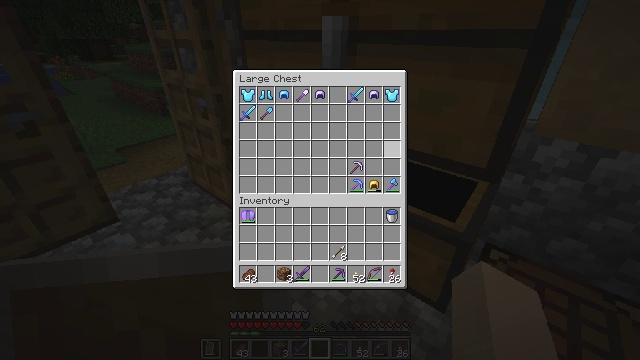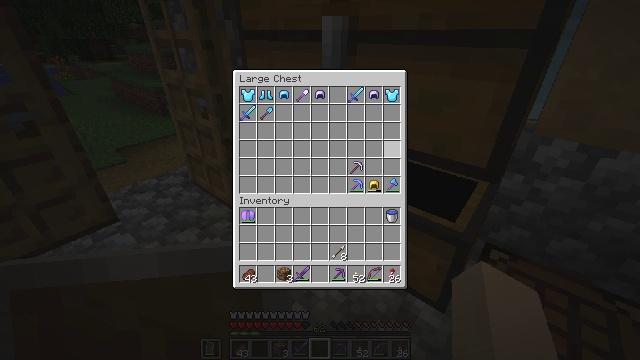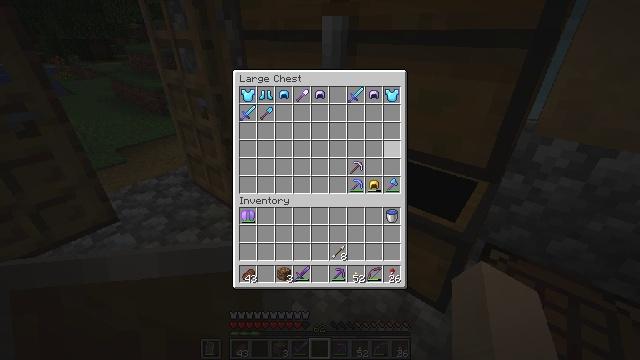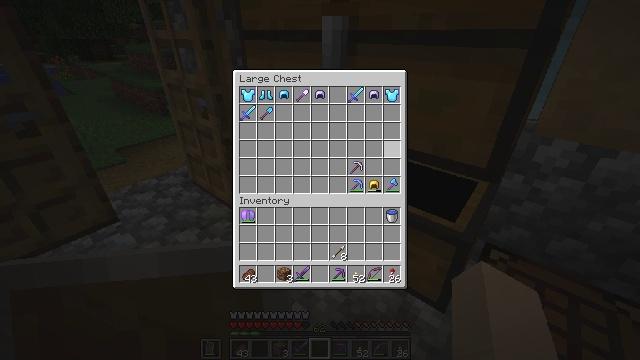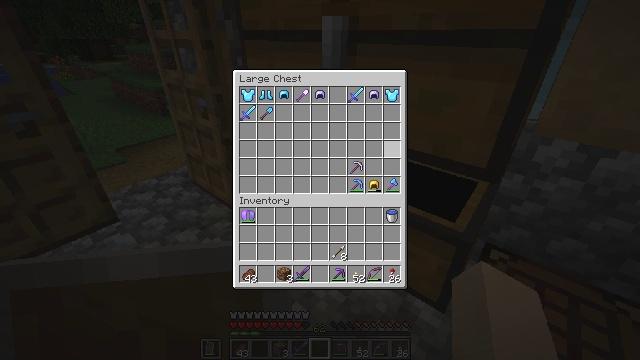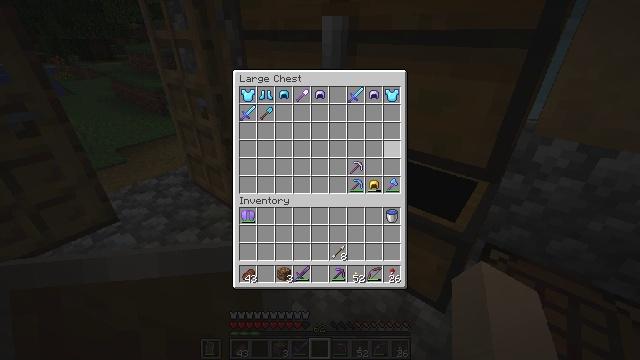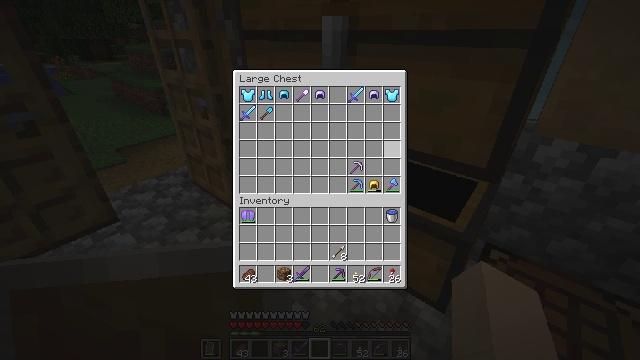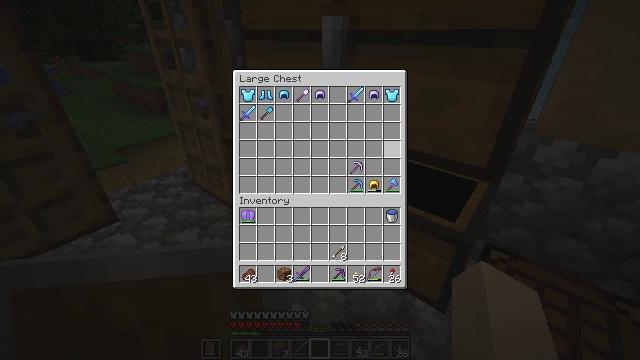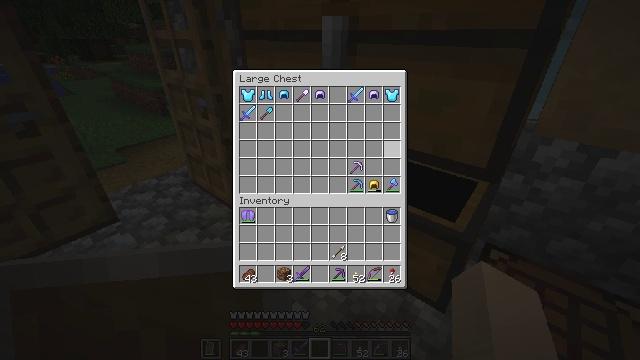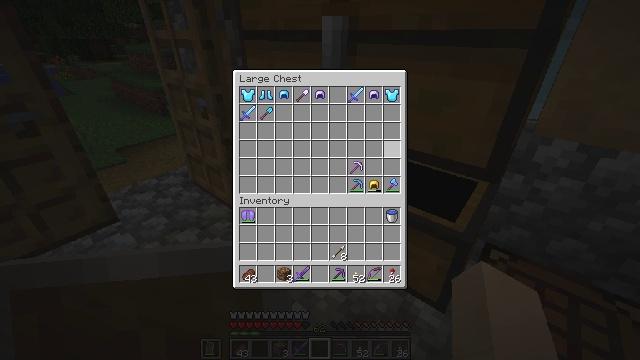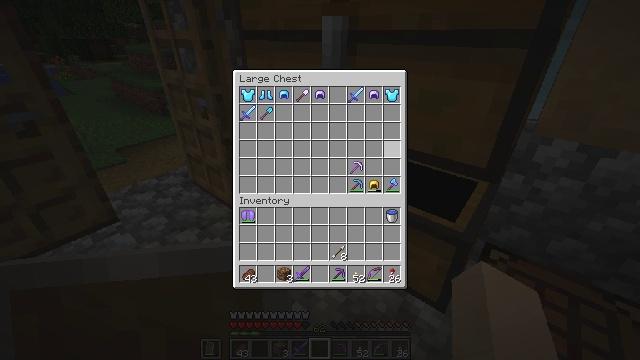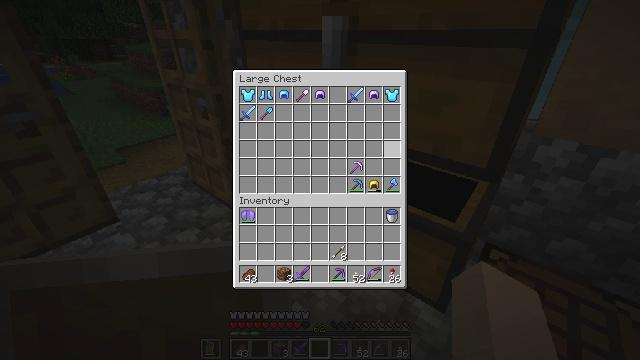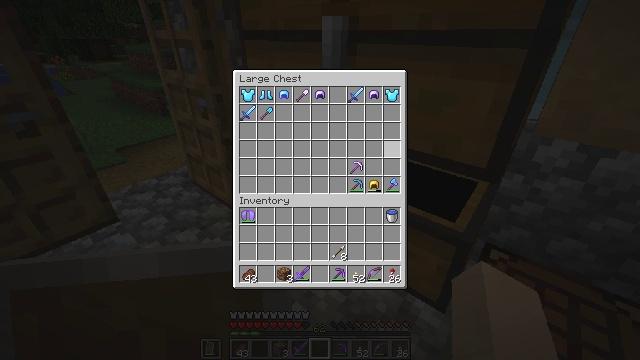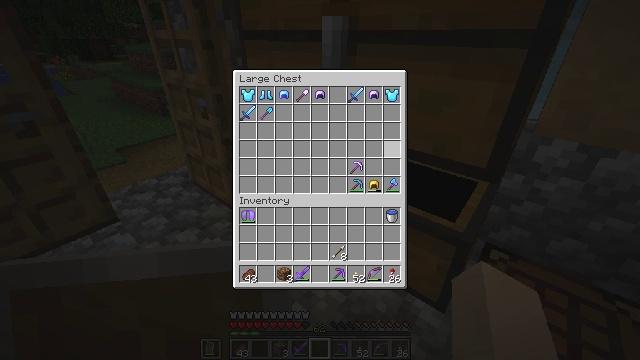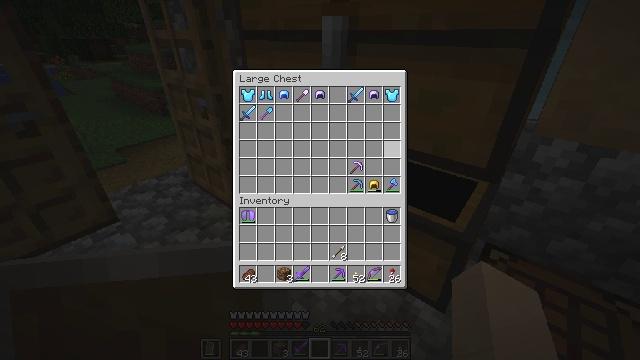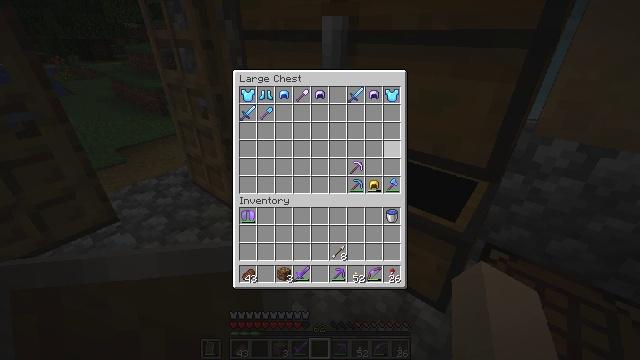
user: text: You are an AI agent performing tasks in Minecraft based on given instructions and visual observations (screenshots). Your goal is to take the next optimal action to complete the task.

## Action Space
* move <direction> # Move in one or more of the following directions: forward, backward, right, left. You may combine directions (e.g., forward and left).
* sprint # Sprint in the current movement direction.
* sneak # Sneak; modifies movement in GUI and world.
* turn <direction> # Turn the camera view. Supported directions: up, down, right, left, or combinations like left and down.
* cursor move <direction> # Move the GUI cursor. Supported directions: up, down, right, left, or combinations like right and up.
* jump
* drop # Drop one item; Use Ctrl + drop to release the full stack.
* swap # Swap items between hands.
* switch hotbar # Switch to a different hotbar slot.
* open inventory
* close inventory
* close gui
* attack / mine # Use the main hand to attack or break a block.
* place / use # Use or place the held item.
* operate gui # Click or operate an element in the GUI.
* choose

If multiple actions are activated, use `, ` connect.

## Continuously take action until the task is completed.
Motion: motion action
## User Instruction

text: Use a pickaxe to gather the ender chest.
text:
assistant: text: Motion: no_op
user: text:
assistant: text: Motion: no_op
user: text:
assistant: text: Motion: no_op
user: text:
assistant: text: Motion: no_op
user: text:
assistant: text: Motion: no_op
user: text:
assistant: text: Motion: no_op
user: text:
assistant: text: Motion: no_op
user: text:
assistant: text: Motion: no_op
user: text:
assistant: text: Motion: no_op
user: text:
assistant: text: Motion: no_op
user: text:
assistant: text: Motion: no_op
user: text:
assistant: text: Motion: no_op
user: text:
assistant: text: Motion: no_op
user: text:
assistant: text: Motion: no_op
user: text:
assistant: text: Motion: no_op
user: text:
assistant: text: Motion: no_op
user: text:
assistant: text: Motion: no_op
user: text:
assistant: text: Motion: no_op
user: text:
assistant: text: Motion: no_op
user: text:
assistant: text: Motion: no_op
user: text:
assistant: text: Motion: no_op
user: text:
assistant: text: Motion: no_op
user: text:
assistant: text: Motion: no_op
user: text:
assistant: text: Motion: no_op
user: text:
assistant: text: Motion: no_op
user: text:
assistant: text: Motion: no_op
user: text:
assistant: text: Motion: no_op
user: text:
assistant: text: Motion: no_op
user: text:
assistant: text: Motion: no_op
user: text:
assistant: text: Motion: no_op